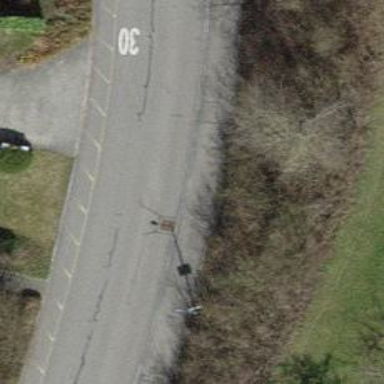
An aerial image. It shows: Bench.